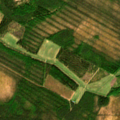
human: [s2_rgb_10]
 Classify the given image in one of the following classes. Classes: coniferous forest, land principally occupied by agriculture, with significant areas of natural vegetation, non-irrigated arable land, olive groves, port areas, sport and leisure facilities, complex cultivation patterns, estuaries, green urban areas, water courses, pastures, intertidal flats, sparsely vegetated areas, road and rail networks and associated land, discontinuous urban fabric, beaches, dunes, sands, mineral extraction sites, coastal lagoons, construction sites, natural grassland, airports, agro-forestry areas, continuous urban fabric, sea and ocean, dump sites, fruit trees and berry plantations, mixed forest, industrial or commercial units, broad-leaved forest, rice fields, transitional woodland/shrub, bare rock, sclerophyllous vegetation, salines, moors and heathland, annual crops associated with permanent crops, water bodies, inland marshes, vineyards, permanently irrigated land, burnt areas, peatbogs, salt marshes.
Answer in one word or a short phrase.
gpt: land principally occupied by agriculture, with significant areas of natural vegetation, mixed forest, transitional woodland/shrub, peatbogs